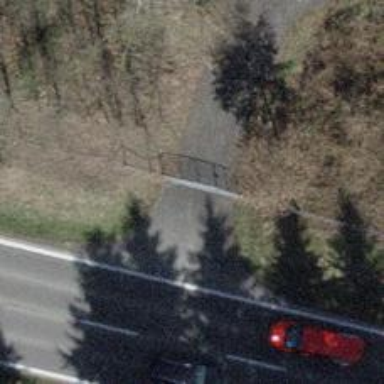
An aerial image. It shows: Gate.